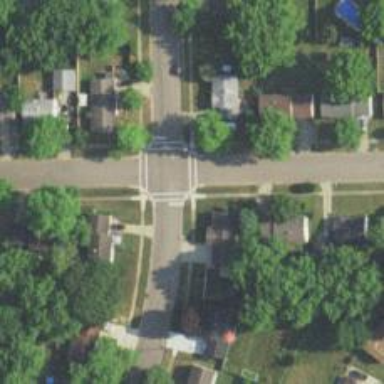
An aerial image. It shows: Footway.